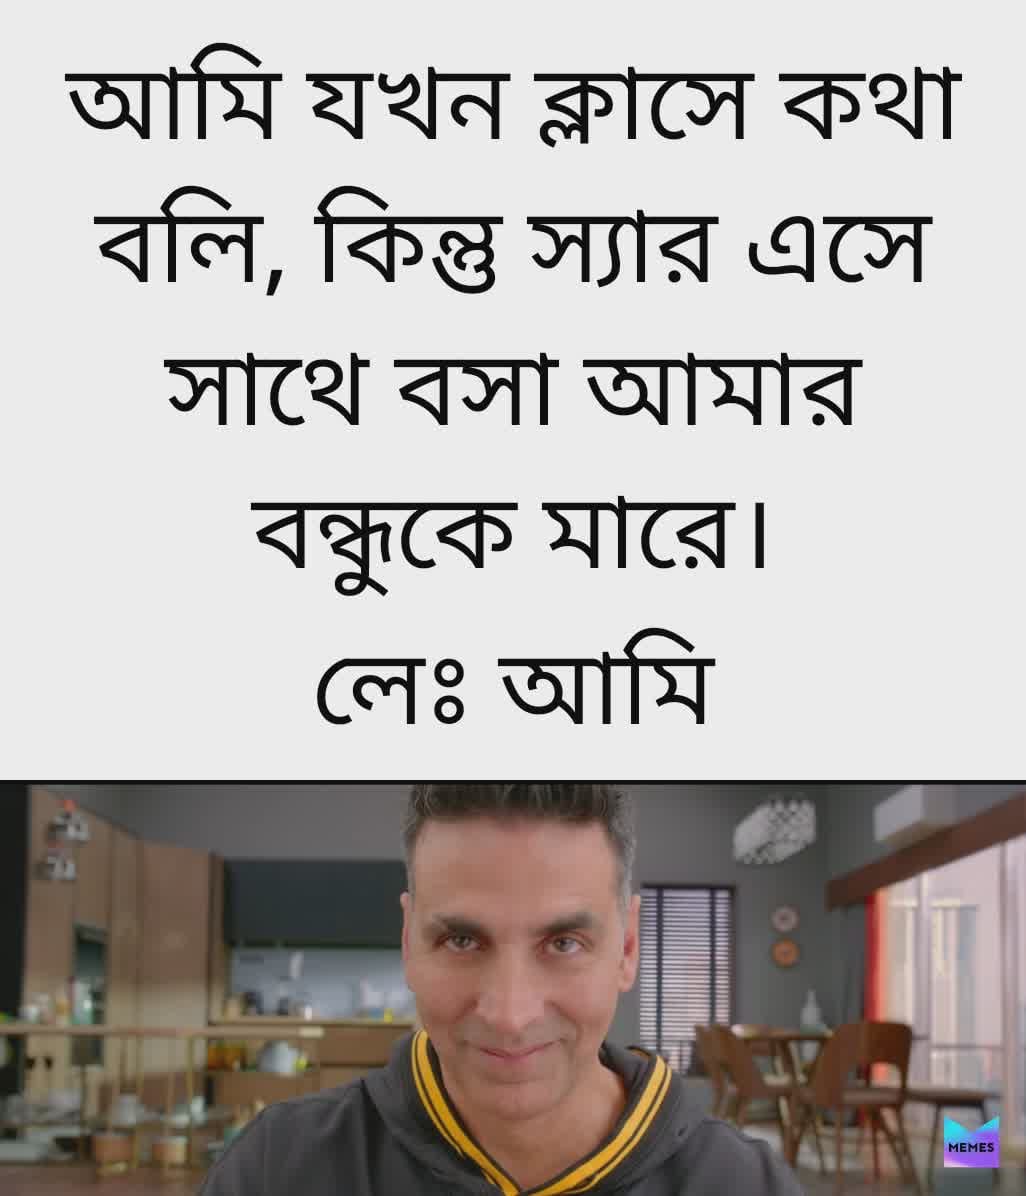
Caption: আমি যখন ক্লাসে কথা বলি, কিন্তু স্যার এসে সাথে বসা আমার বন্ধুকে মারে । লেঃ আমি
Label: non-hate